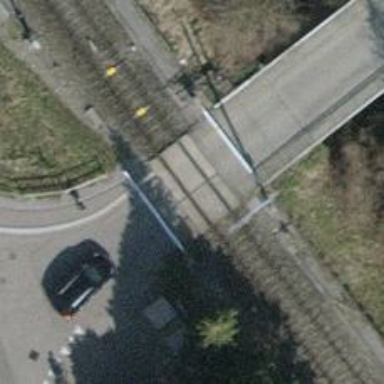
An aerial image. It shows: Level crossing along the railway.